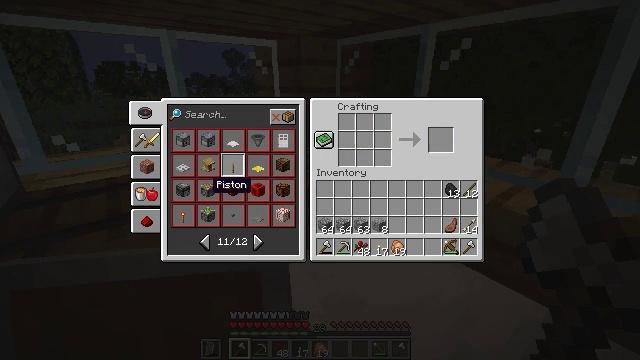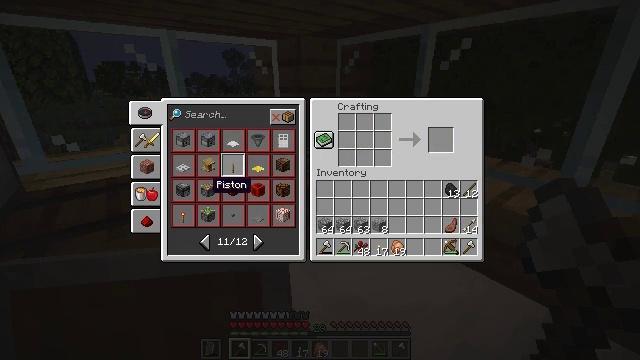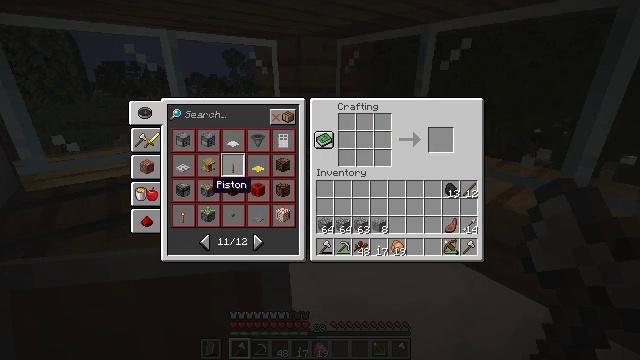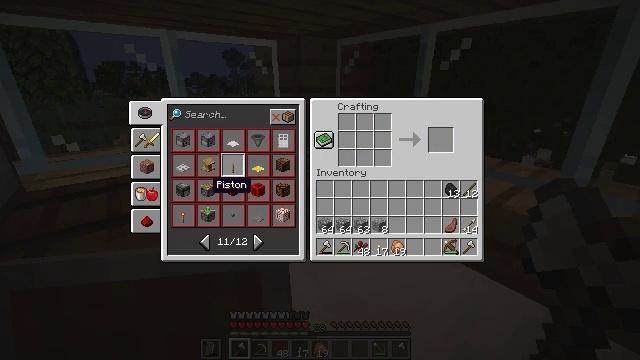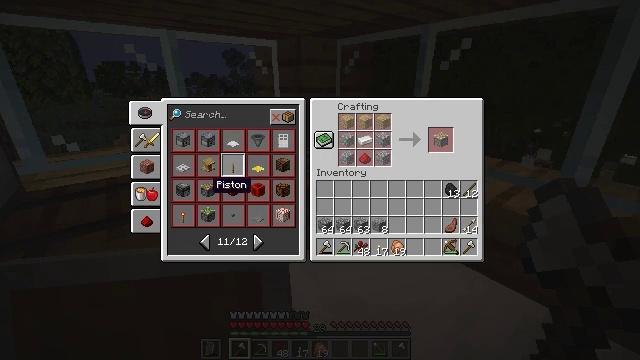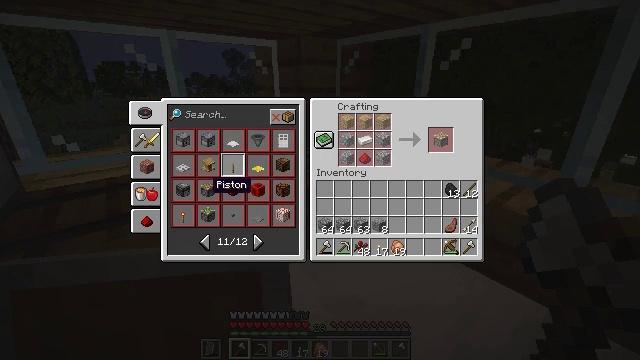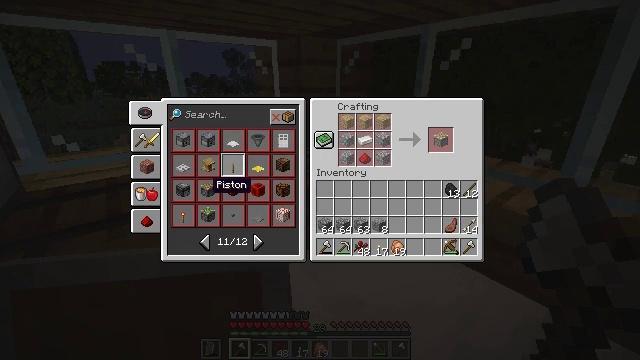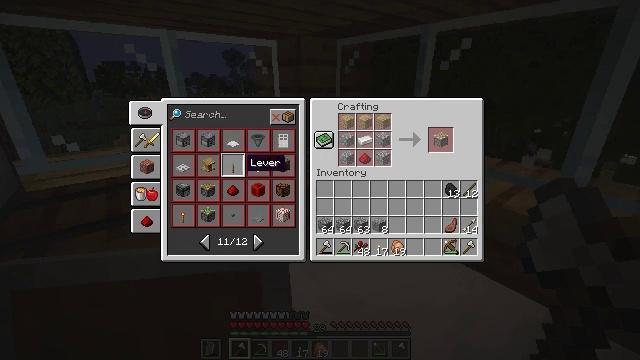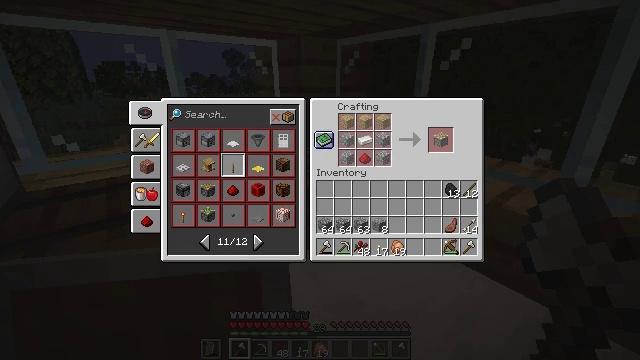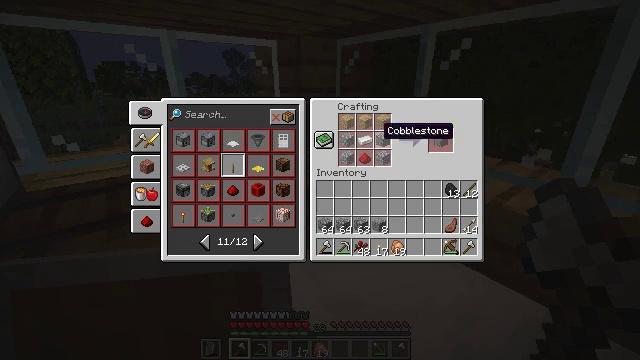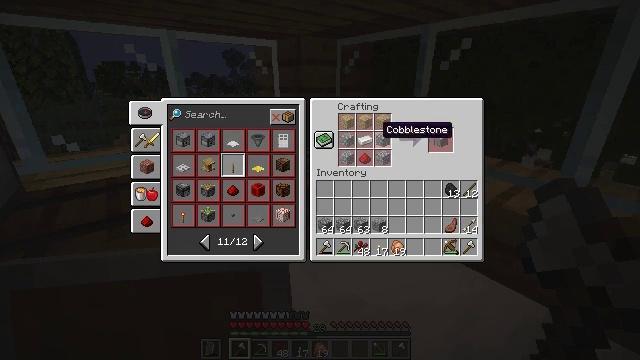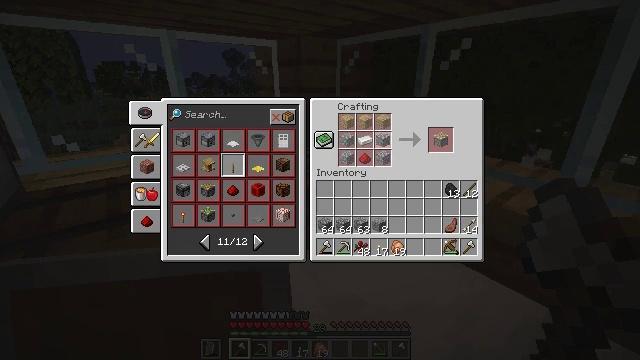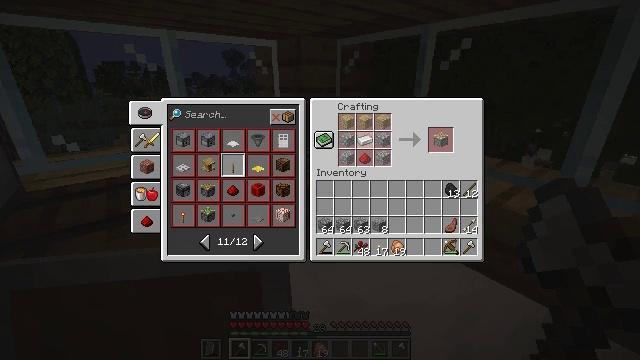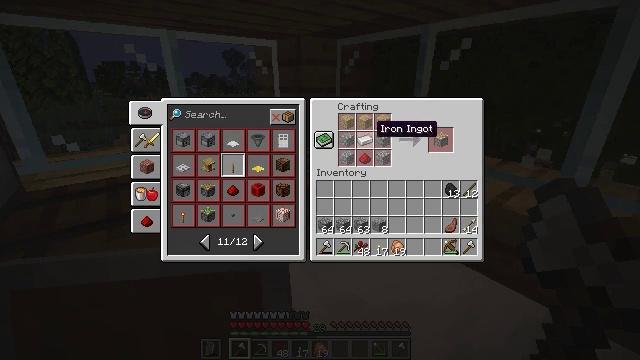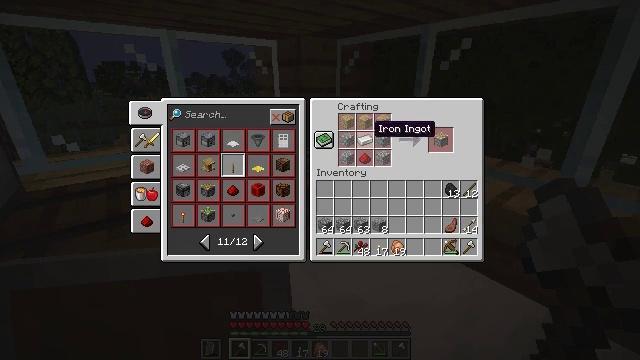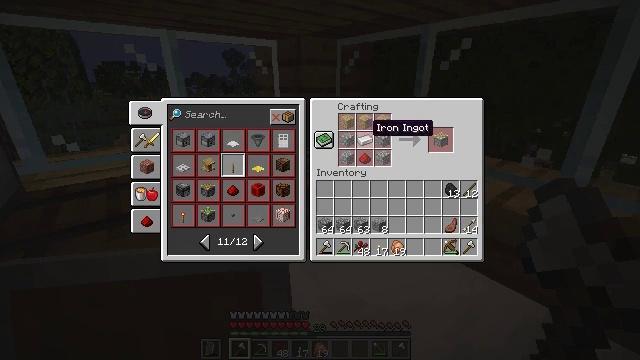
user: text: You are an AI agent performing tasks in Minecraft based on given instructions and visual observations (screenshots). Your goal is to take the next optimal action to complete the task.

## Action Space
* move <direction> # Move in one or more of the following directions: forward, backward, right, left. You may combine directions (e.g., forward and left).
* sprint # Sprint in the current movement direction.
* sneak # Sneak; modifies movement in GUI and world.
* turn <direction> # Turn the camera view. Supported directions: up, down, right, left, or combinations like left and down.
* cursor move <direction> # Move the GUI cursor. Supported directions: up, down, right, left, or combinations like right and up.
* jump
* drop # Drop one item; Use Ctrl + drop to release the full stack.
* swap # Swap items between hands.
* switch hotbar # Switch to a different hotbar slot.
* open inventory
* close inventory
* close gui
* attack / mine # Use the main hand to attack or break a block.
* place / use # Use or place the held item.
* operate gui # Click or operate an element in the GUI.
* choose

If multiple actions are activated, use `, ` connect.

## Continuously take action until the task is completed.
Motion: motion action
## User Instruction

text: Combine the necessary materials to craft an ender eye.
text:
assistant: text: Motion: operate gui
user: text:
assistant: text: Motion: no_op
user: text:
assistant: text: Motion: no_op
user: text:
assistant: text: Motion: no_op
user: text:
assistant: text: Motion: no_op
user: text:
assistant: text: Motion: no_op
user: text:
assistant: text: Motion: cursor move right and up
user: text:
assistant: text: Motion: cursor move right and up
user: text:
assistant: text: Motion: cursor move right
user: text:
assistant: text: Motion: no_op
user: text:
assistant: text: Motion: no_op
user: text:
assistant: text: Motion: no_op
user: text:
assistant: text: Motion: no_op
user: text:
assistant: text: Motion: no_op
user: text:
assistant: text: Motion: no_op
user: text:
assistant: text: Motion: no_op
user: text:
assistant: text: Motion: no_op
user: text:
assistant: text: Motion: no_op
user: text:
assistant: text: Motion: no_op
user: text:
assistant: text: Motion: no_op
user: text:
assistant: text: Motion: no_op
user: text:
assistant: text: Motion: no_op
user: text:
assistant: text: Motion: no_op
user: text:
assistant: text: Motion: no_op
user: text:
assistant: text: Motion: no_op
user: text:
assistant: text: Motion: no_op
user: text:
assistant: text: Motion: no_op
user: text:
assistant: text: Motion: no_op
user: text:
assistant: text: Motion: cursor move down
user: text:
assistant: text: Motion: cursor move down